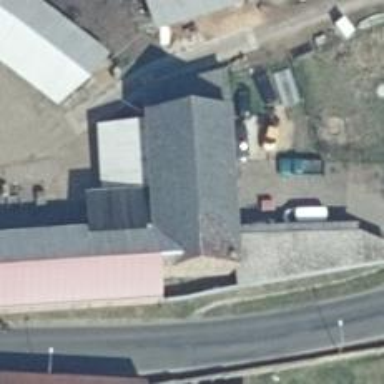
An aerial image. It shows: Car repair shop.